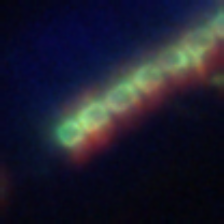
Taxon: Skeletonema
Group: Diatoms